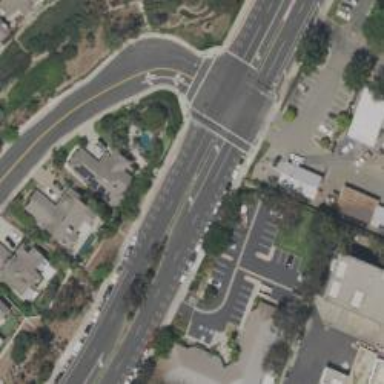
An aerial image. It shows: Secondary road with separate asphalt sidewalk.